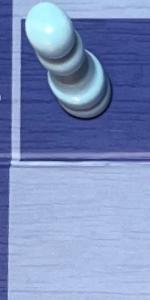
Label: Empty